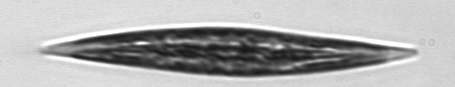
Label: Pleurosigma